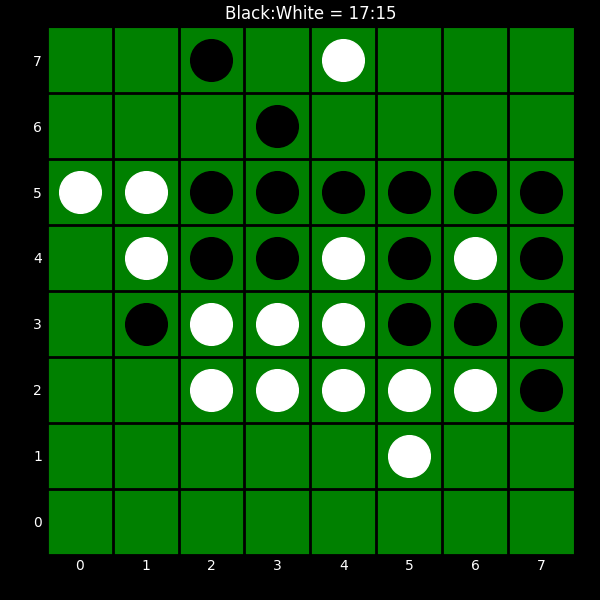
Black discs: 17
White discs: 15